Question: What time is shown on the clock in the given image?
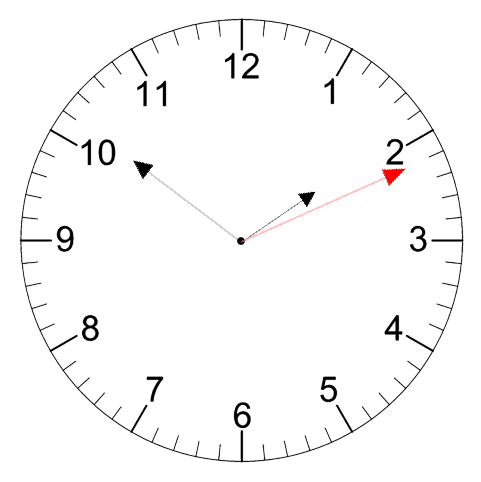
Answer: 01:51:11